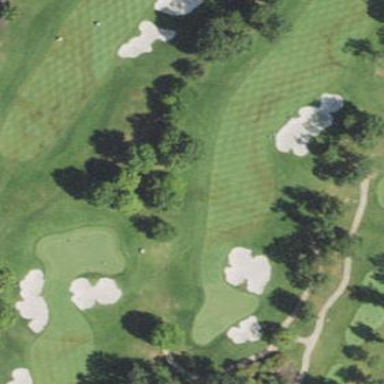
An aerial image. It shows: Grassy area designated as golf fairway.